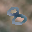
Label: 8